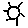
Label: sun